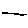
Label: line